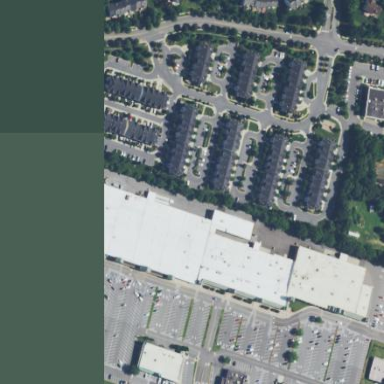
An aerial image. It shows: Retail area.